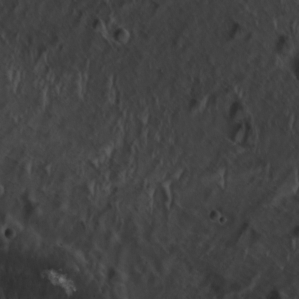
Label: non_frost